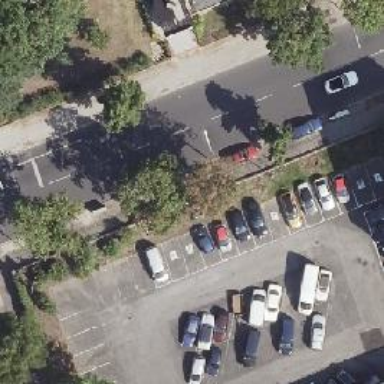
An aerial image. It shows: There is parking obstacle present in the area.